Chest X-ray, PA view. Patient: 28 years old, sex M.
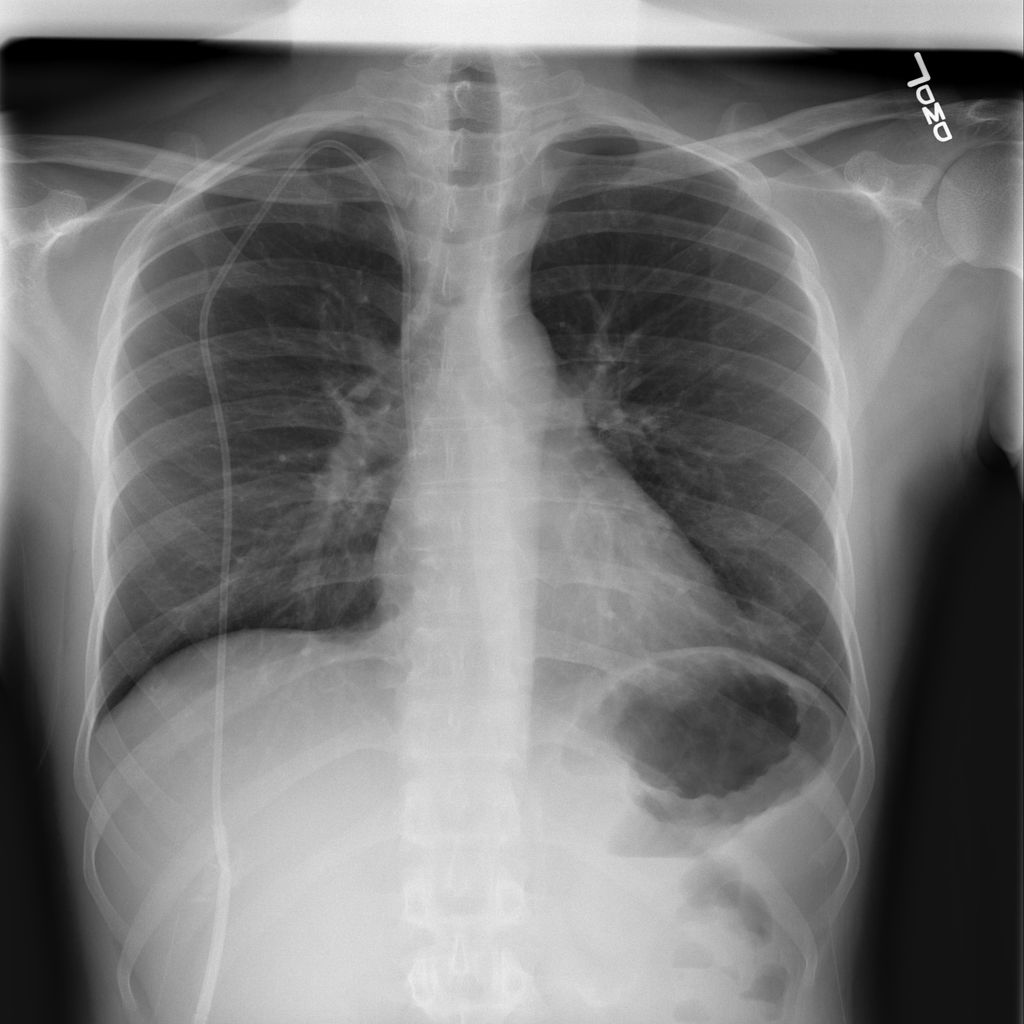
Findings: No Finding